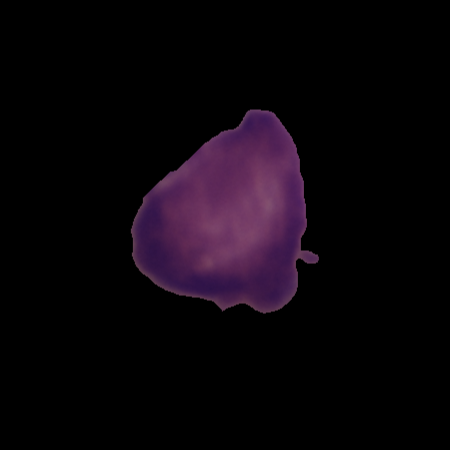
Label: healthy